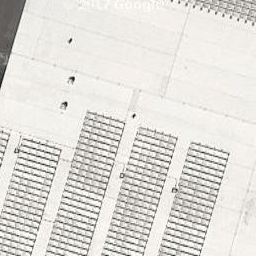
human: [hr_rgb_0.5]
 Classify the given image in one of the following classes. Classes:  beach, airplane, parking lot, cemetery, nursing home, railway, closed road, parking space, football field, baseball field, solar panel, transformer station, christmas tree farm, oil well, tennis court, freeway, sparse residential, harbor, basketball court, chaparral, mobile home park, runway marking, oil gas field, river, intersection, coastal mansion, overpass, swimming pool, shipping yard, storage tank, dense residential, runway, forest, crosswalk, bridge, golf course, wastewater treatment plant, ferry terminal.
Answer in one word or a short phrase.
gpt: solar panel